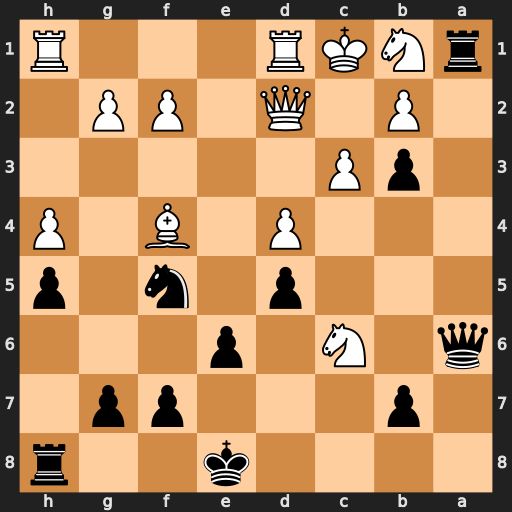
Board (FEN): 4k2r/1p3pp1/q1N1p3/3p1n1p/3P1B1P/1pP5/1P1Q1PP1/rNKR3R
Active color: b
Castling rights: k
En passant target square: -
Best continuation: Rxb1+ Kxb1 Qa2+ Kc1 Qa1#